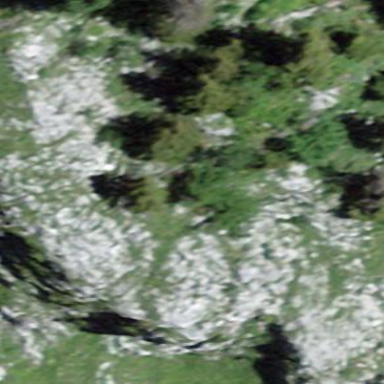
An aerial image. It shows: Landscape dominated by bare rock.